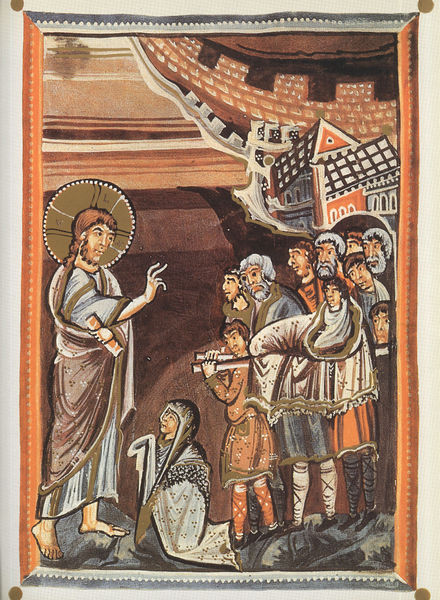
Titel: Evangeliar der Äbtissin Hitda von Meschede
Institution: Darmstadt, Hessische Landesbibliothek
Schlagwörter: hand, mann, umhang, menschen, stadt, braun, finger, frau, männer, haus, rot, hochformat, leute, teppich, alte, arm, feld, felder, häuser, farbig, mauer, farbe, gefolge, zinnen, krank, knien, heiligenschein, christus, jesus, erhoben, segen, segnen, segnung, jünger, heilig, maria, anbetung, heilung, kranke, christen, zuhörer, christentum, bitten, gläubige, christi, heilen, krankenheilung, lahmer, heilgen schein, gesandt